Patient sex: F
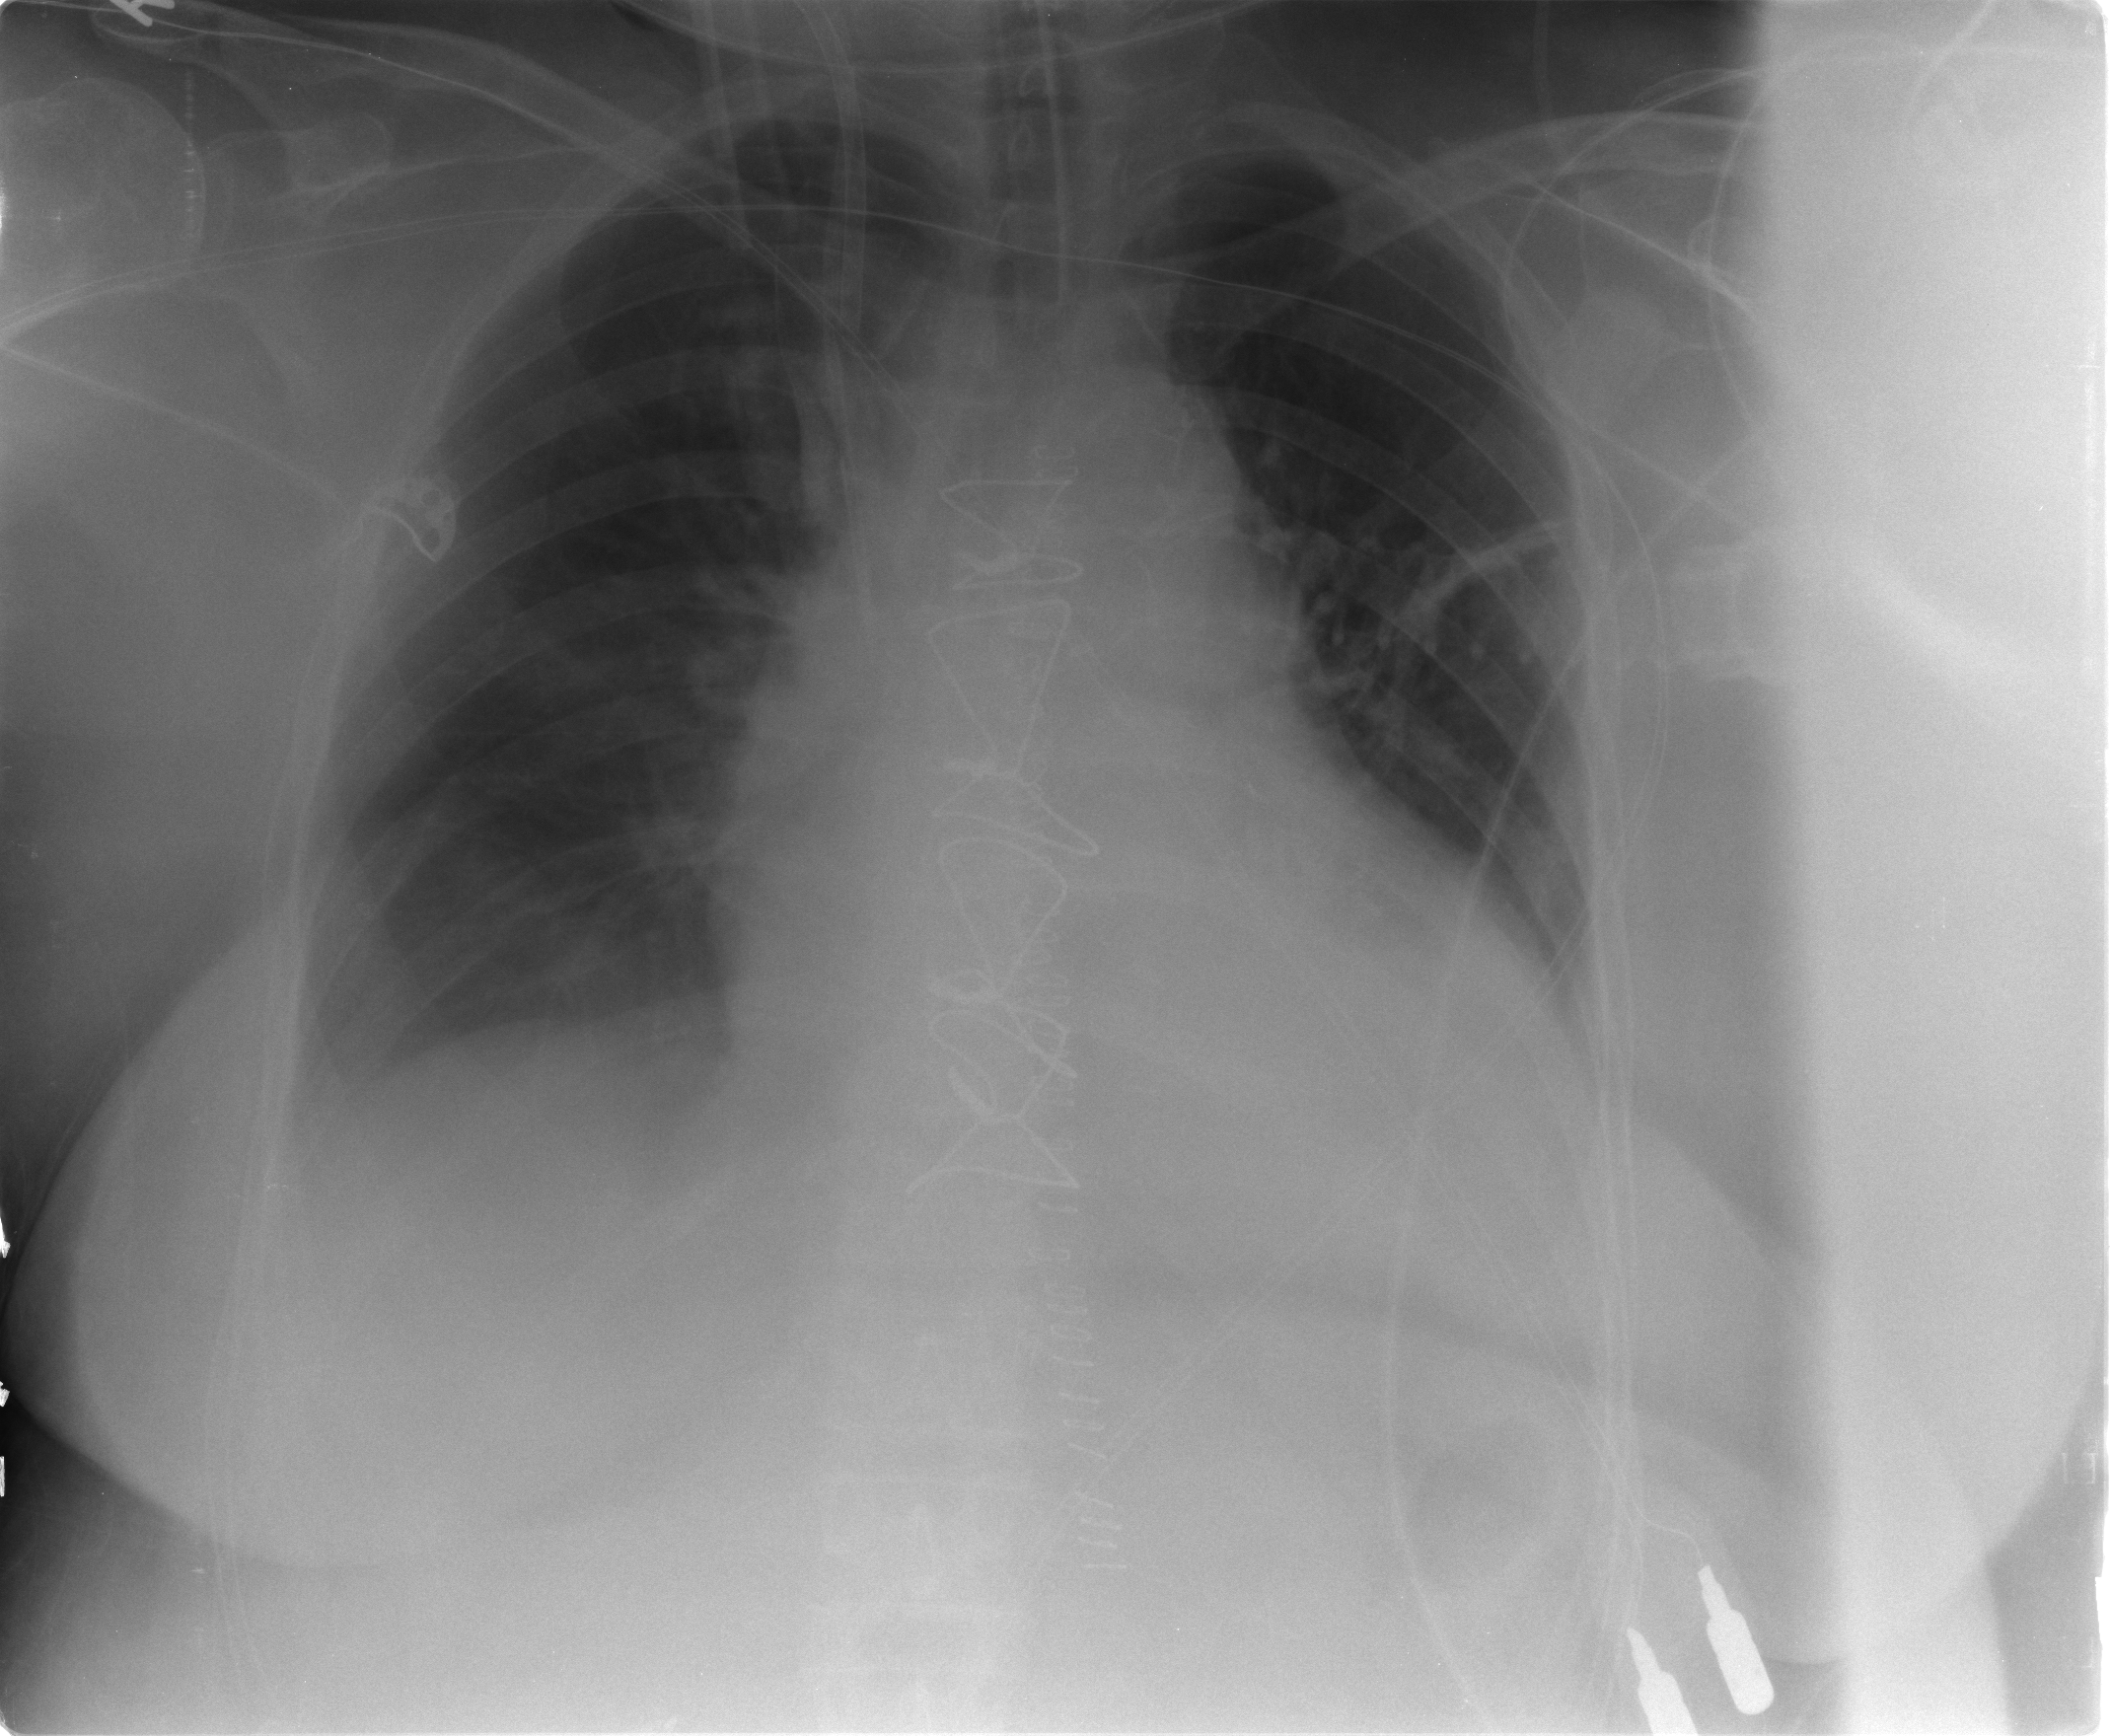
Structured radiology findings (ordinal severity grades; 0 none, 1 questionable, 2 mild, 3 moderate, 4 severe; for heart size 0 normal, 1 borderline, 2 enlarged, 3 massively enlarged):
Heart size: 2
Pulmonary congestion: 0
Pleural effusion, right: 2
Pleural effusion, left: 2
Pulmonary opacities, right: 0
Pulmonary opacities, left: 0
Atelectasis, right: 2
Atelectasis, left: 2